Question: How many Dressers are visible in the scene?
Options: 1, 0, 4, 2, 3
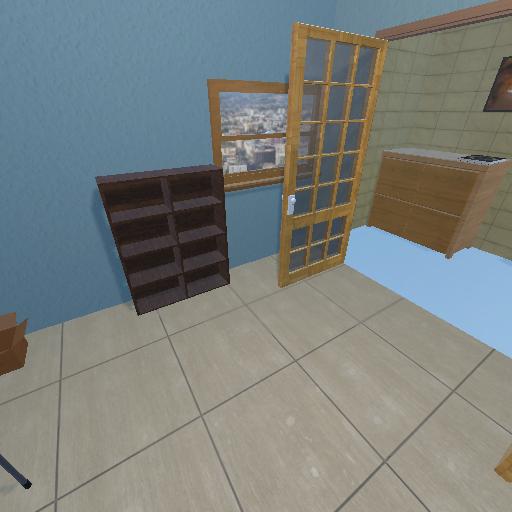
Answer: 1